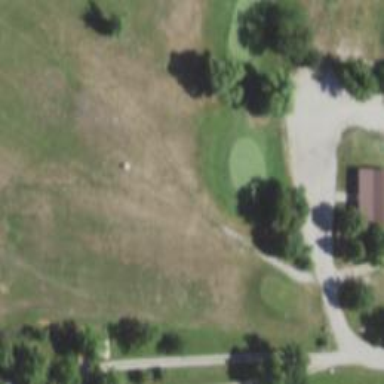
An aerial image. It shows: Path for both road and golf.